Field crop: maize
Growth stage: 2
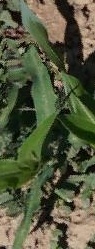
Species: maize